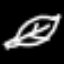
Label: leaf